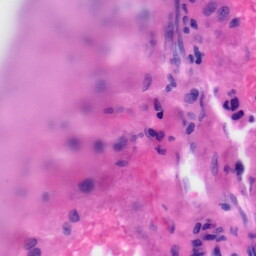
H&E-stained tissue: Liver